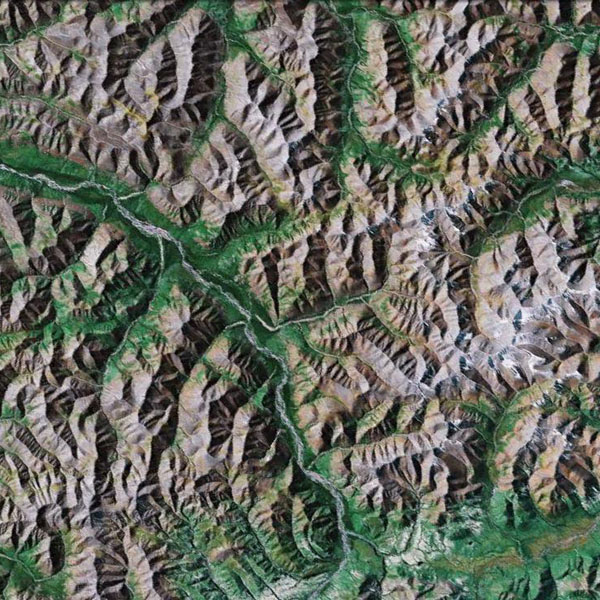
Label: Mountain